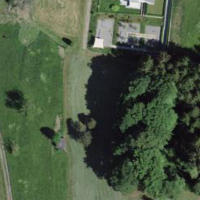
EUNIS habitat code: 24
Species observed at this site:
Symphoricarpos albus